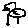
Label: bird